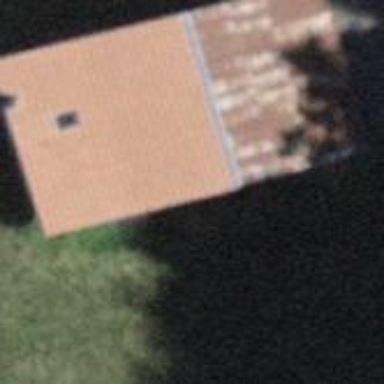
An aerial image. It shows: Barn.